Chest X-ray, PA view. Patient: 44 years old, sex F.
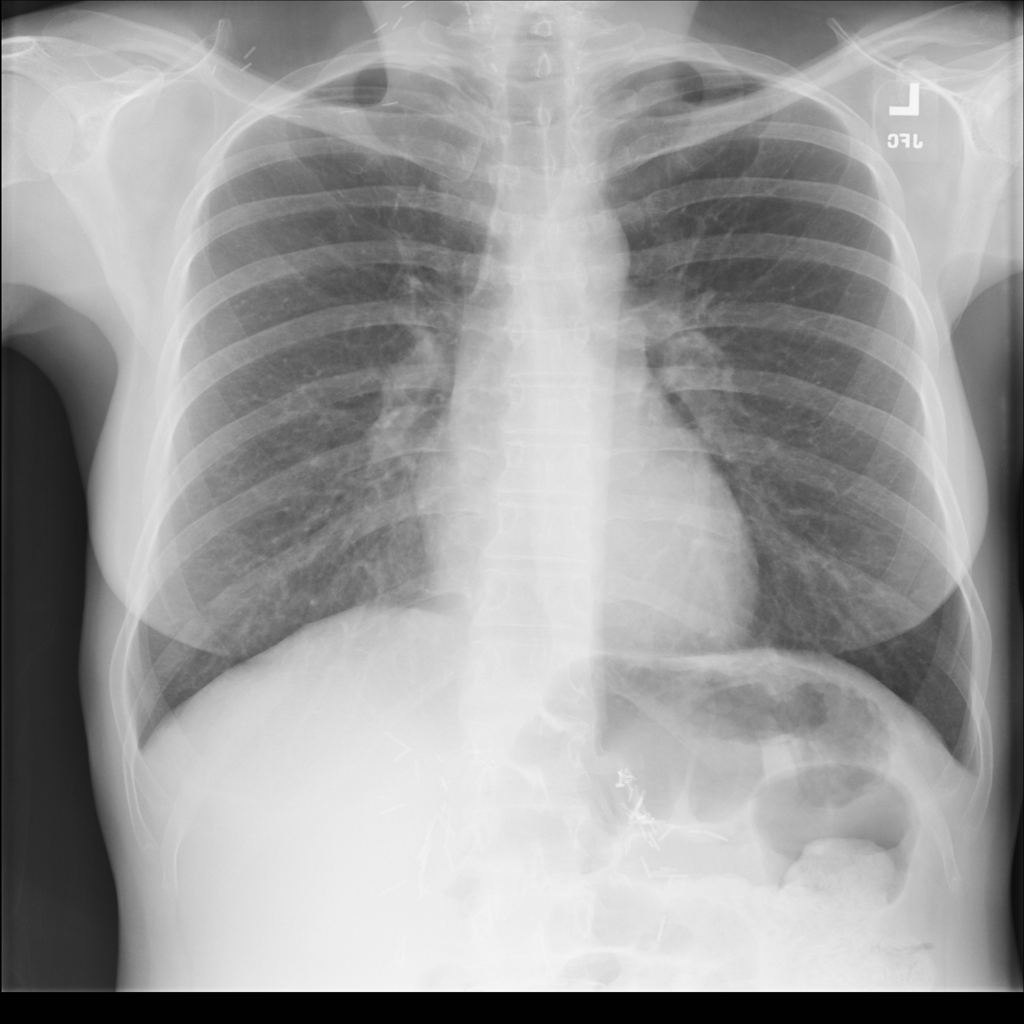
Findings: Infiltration